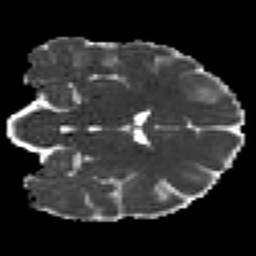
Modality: MD
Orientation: coronal
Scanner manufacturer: siemens
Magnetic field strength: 3 T
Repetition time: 7.8 s
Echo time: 0.09 s